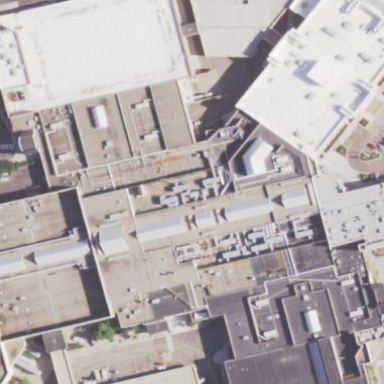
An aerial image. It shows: Mall building.